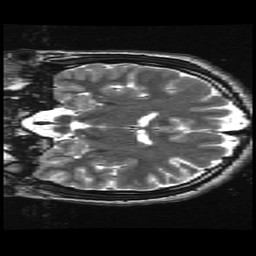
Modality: T2w
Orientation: coronal
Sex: male
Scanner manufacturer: ge
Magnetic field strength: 3 T
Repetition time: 5 s
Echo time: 0.1012 s